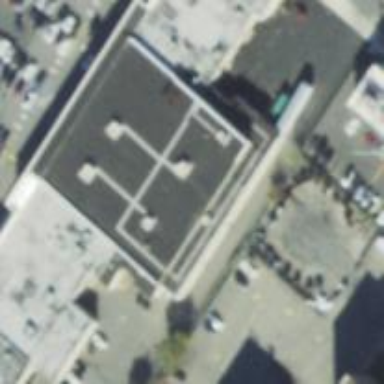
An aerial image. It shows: Building.